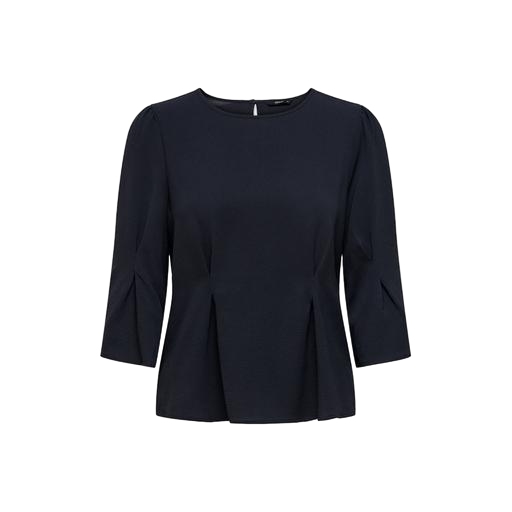
black three-quarter-sleeve top only macy, pleat-neck top, pleated blouse, white background